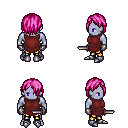
a pixel art fantasy rpg character, male body template, dark elf, purple skin, maroon tunic, gold greaves, pink bangs hairstyle, metal gloves, metal boots, dagger, four views (front, back, left, right), 2x2 character sprite sheet, small pixel art, hard edges, no anti-aliasing